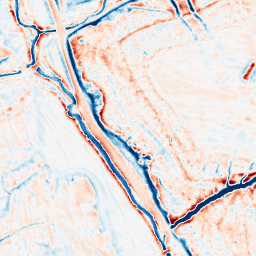
Category: edge_preserving
Decomposition family: bilateral
Decomposition parameters: d: 15
sigma_color: 75
sigma_space: 150
Upsampling method: cubic_catmull_rom
Upsampling parameters: scale: 8
Upsampling scale: 8